Aerial crown-view tile of a tropical tree (Barro Colorado Island, Panama), acquired 20240611:
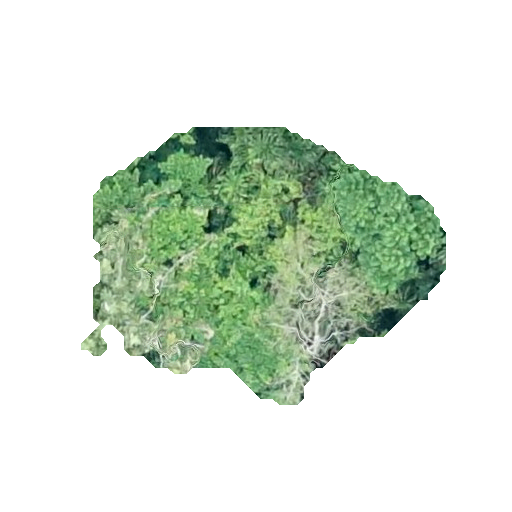
Species: Cecropia insignis
GBIF accepted scientific name: Cecropia insignis
Crown area: 108.811 m²